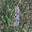
Label: 1